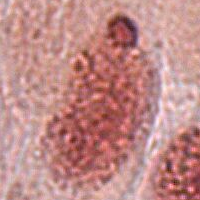
Label: prophase